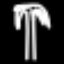
Label: palm tree